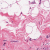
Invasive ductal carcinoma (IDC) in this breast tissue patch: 0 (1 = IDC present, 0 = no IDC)